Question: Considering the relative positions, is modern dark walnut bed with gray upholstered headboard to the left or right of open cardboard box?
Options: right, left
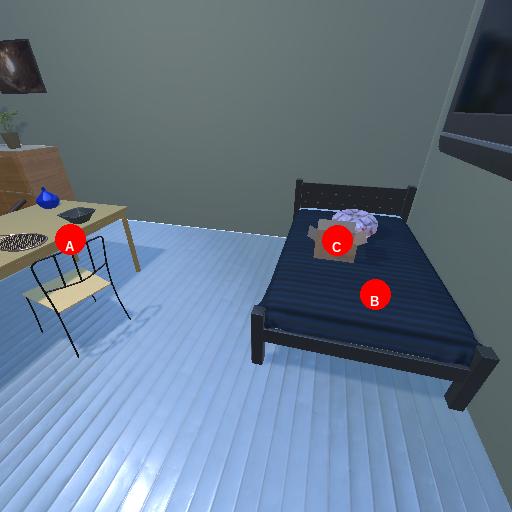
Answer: right